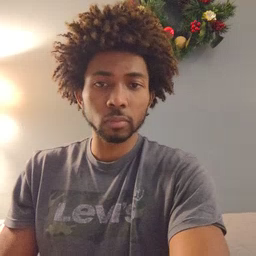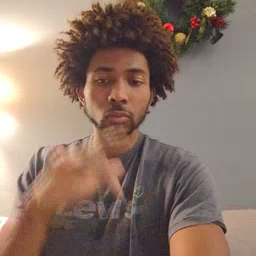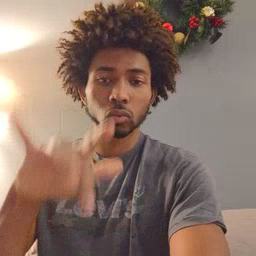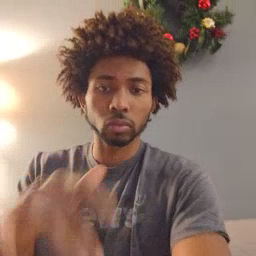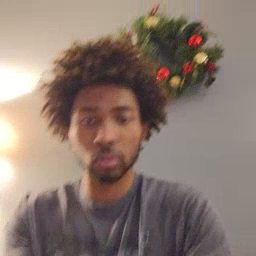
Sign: touch